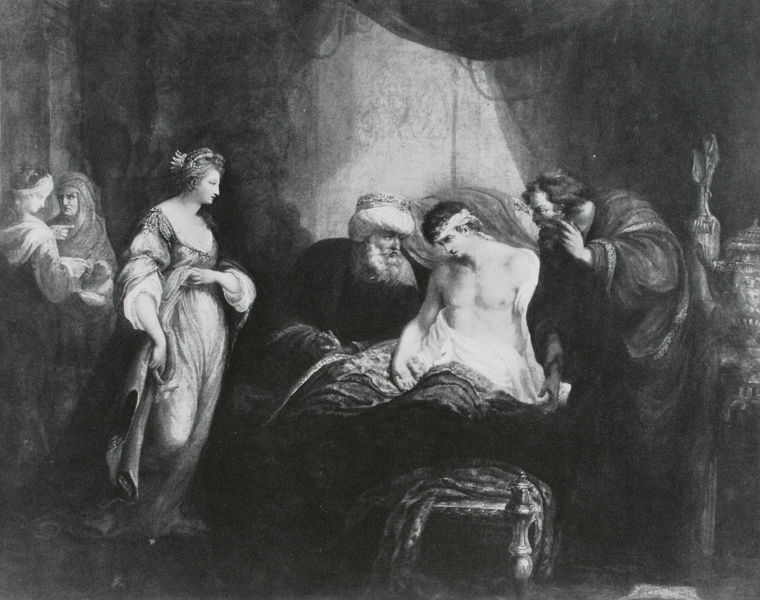
Titel: Antiochus and Stratonice
Standort: Worcester (Massachusetts)
Institution: Worcester Art Museum
Schlagwörter: gemälde, kopf, mann, nackt, schatten, weiß, frauen, menschen, brust, fenster, frau, grau, hintergrund, kleid, licht, männer, schwarz, szene, zeichnung, tuch, gespräch, bart, bärte, jung, bibel, falten, historie, stirnband, gesten, hände, vorhang, figur, gewand, mantel, stehend, decke, gewänder, klassizismus, diadem, krone, renaissance, statue, vase, sofa, liegen, hocker, schemel, figuren, kopftuch, bett, schlafzimmer, halbakt, oberkörper, foto, krank, druck, schwarz-weiß, radierung, stich, verletzt, flüstern, arzt, liege, bettpfosten, prediger, harem, jüngling, kranker, historienmalerei, binde, baldachin, gelehrter, pokal, david, bandage, genesen, kopfverletzung, verband, verletzung, verwundet, turban, alte frauen, schwar, drei frauen, doktor, sultan, lager, decken, berater, beratung, erkennen, mahnung, apostel, doof, aufwachen, koran, mohammed, kastration, mahnen, 19. jahrhundert, iege, sechs personen, predigung, ninde, nachkter mann, redende frauen, auflassen, stratopha